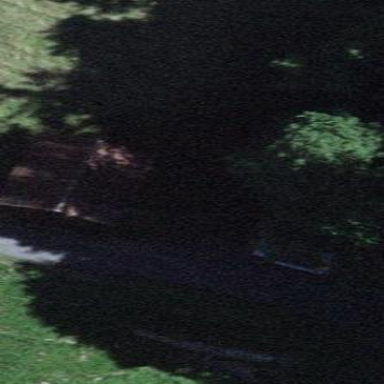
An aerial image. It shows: Rural barn.